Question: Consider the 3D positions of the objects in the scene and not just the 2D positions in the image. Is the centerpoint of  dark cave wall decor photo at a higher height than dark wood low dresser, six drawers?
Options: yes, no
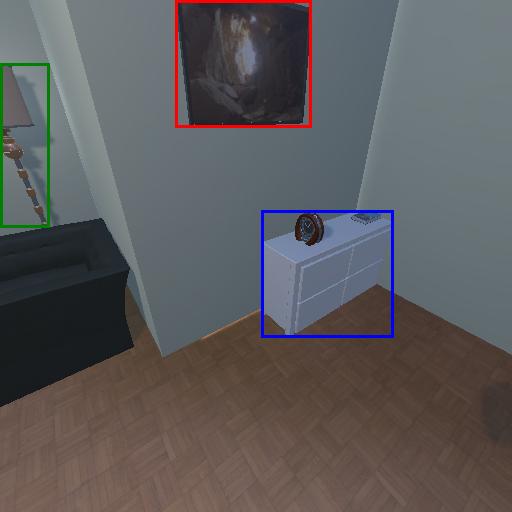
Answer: yes